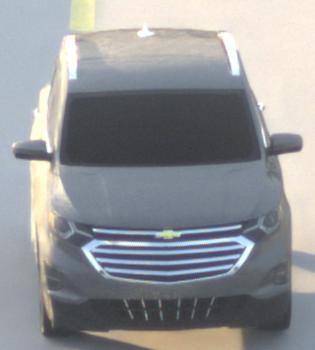
Make: Chevrolet
Model: Equinox
Detailed model: Gen. 2
Model produced from: 2015
Model produced until: 2017
Doors: 5
Color: gray
Road condition: dry road
Daytime: sunrise or sunset
Contrast: low contrast